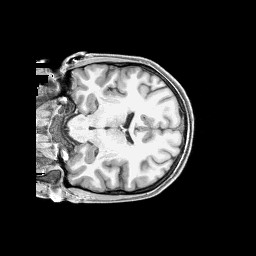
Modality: T1w
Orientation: coronal